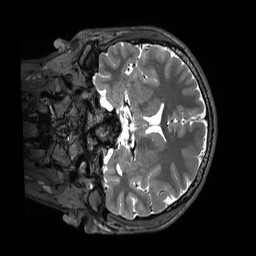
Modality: T2w
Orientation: coronal
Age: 27
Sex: male
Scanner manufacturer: siemens
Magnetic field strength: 3 T
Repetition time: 3.2 s
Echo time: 0.408 s